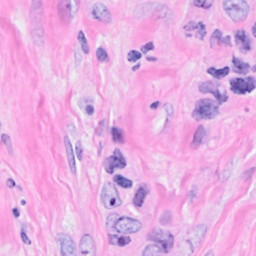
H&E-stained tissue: Breast